Field crop: maize
Growth stage: 2
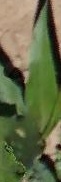
Species: maize